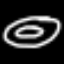
Label: donut